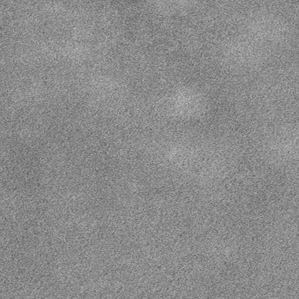
Label: frost